Question: I have a big problem.
This problem have been talked quite a few times, but I can't get it to work...
I've tryed everything suggested on Prestashop forum (also posted, but still no reply):
1. Changing shop domain and SSL.
First I had it as growmundocannabico.com (in both places, didn't work), changed to www.growmundocannabico.com and still didn't solve the problem.
1. Cleared coockies and all the browser history (firefox), didn't solve the problem. P.D. Doesn't work on other browser's as well. Tested on Chrome and IE10.
2. Tryed modifying .htcacess file, didn't help...
Here is the shop url: www.growmundocannabico.com
I have changed define('_PS_MODE_DEV_', false); to define('_PS_MODE_DEV_', true); in config/define.inc.php to show errors. And the result is in attachment.
Can anyone explain me in simple why what does it mean and what I should do to fix it??? Because the programing is not my strong side.
Thanks,
Here is the code: I don't understand
1. the line 20 is a *
2. No php is not closed, should it be that way?
'''
<?php
/*
* 2007-2012 PrestaShop
*
* NOTICE OF LICENSE
*
* This source file is subject to the Open Software License (OSL 3.0)
* that is bundled with this package in the file LICENSE.txt.
* It is also available through the world-wide-web at this URL:
* http://opensource.org/licenses/osl-3.0.php
* If you did not receive a copy of the license and are unable to
* obtain it through the world-wide-web, please send an email
* to license@prestashop.com so we can send you a copy immediately.
*
* DISCLAIMER
*
* Do not edit or add to this file if you wish to upgrade PrestaShop to newer
* versions in the future. If you wish to customize PrestaShop for your
* needs please refer to http://www.prestashop.com for more information.
*
* @author PrestaShop SA <contact@prestashop.com>
* @copyright 2007-2012 PrestaShop SA
* @license http://opensource.org/licenses/osl-3.0.php Open Software License (OSL 3.0)
* International Registered Trademark & Property of PrestaShop SA
*/
class TaxCore extends ObjectModel
{
/** @var string Name */
public $name;
/** @var float Rate (%) */
public $rate;
/** @var bool active state */
public $active;
/** @var boolean true if the tax has been historized */
public $deleted = 0;
/**
* @see ObjectModel::$definition
*/
public static $definition = array(
'table' => 'tax',
'primary' => 'id_tax',
'multilang' => true,
'fields' => array(
'rate' => array('type' => self::TYPE_FLOAT, 'validate' => 'isFloat', 'required' => true),
'active' => array('type' => self::TYPE_BOOL),
'deleted' => array('type' => self::TYPE_BOOL),
// Lang fields
'name' => array('type' => self::TYPE_STRING, 'lang' => true, 'validate' => 'isGenericName', 'required' => true, 'size' => 32),
),
);
protected static $_product_country_tax = array();
protected static $_product_tax_via_rules = array();
protected $webserviceParameters = array(
'objectsNodeName' => 'taxes',
);
public function delete()
{
/* Clean associations */
TaxRule::deleteTaxRuleByIdTax((int)$this->id);
if ($this->isUsed())
return $this->historize();
else
return parent::delete();
}
/**
* Save the object with the field deleted to true
*
* @return bool
*/
public function historize()
{
$this->deleted = true;
return parent::update();
}
public function toggleStatus()
{
if (parent::toggleStatus())
return $this->_onStatusChange();
return false;
}
public function update($nullValues = false)
{
if (!$this->deleted && $this->isUsed())
{
$historized_tax = new Tax($this->id);
$historized_tax->historize();
// remove the id in order to create a new object
$this->id = 0;
$this->add();
// change tax id in the tax rule table
TaxRule::swapTaxId($historized_tax->id, $this->id);
} else if (parent::update($nullValues))
return $this->_onStatusChange();
return false;
}
protected function _onStatusChange()
{
if (!$this->active)
return TaxRule::deleteTaxRuleByIdTax($this->id);
return true;
}
/**
* Returns true if the tax is used in an order details
*
* @return bool
*/
public function isUsed()
{
return Db::getInstance()->getValue('
SELECT 'id_tax'
FROM ''._DB_PREFIX_.'order_detail_tax'
WHERE 'id_tax' = '.(int)$this->id
);
}
/**
* Get all available taxes
*
* @return array Taxes
*/
public static function getTaxes($id_lang = false, $active_only = true)
{
$sql = new DbQuery();
$sql->select('t.id_tax, t.rate');
$sql->from('tax', 't');
$sql->where('t.'deleted' != 1');
if ($id_lang)
{
$sql->select('tl.name, tl.id_lang');
$sql->leftJoin('tax_lang', 'tl', 't.'id_tax' = tl.'id_tax' AND tl.'id_lang' = '.(int)$id_lang);
$sql->orderBy(''name' ASC');
}
if ($active_only)
$sql->where('t.'active' = 1');
return Db::getInstance(_PS_USE_SQL_SLAVE_)->executeS($sql);
}
public static function excludeTaxeOption()
{
static $ps_tax = null;
if ($ps_tax === null)
$ps_tax = Configuration::get('PS_TAX');
return !$ps_tax;
}
/**
* Return the tax id associated to the specified name
*
* @param string $tax_name
* @param boolean $active (true by default)
*/
public static function getTaxIdByName($tax_name, $active = 1)
{
$tax = Db::getInstance(_PS_USE_SQL_SLAVE_)->getRow('
SELECT t.'id_tax'
FROM ''._DB_PREFIX_.'tax' t
LEFT JOIN ''._DB_PREFIX_.'tax_lang' tl ON (tl.id_tax = t.id_tax)
WHERE tl.'name' = ''.pSQL($tax_name).'' '.
($active == 1 ? ' AND t.'active' = 1' : ''));
return $tax ? (int)($tax['id_tax']) : false;
}
/**
* Returns the ecotax tax rate
*
* @param id_address
* @return float $tax_rate
*/
public static function getProductEcotaxRate($id_address = null)
{
$address = Address::initialize($id_address);
$tax_manager = TaxManagerFactory::getManager($address, (int)Configuration::get('PS_ECOTAX_TAX_RULES_GROUP_ID'));
$tax_calculator = $tax_manager->getTaxCalculator();
return $tax_calculator->getTotalRate();
}
/**
* Returns the carrier tax rate
*
* @param id_address
* @return float $tax_rate
*/
public static function getCarrierTaxRate($id_carrier, $id_address = null)
{
$address = Address::initialize($id_address);
$id_tax_rules = (int)Carrier::getIdTaxRulesGroupByIdCarrier((int)$id_carrier);
$tax_manager = TaxManagerFactory::getManager($address, $id_tax_rules);
$tax_calculator = $tax_manager->getTaxCalculator();
return $tax_calculator->getTotalRate();
}
/**
* Return the product tax rate using the tax rules system
*
* @param integer $id_product
* @param integer $id_country
* @return Tax
*
* @deprecated since 1.5
*/
public static function getProductTaxRateViaRules($id_product, $id_country, $id_state, $zipcode)
{
Tools::displayAsDeprecated();
if (!isset(self::$_product_tax_via_rules[$id_product.'-'.$id_country.'-'.$id_state.'-'.$zipcode]))
{
$tax_rate = TaxRulesGroup::getTaxesRate((int)Product::getIdTaxRulesGroupByIdProduct((int)$id_product), (int)$id_country, (int)$id_state, $zipcode);
self::$_product_tax_via_rules[$id_product.'-'.$id_country.'-'.$zipcode] = $tax_rate;
}
return self::$_product_tax_via_rules[$id_product.'-'.$id_country.'-'.$zipcode];
}
/**
* Returns the product tax
*
* @param integer $id_product
* @param integer $id_country
* @return Tax
*/
public static function getProductTaxRate($id_product, $id_address = null, Context $context = null)
{
if ($context == null)
$context = Context::getContext();
$address = Address::initialize($id_address);
$id_tax_rules = (int)Product::getIdTaxRulesGroupByIdProduct($id_product, $context);
$tax_manager = TaxManagerFactory::getManager($address, $id_tax_rules);
$tax_calculator = $tax_manager->getTaxCalculator();
return $tax_calculator->getTotalRate();
}
}
'''
Here is the override.
'''
<?php
class Tax extends TaxCore
{
/**
* Return the product tax
*
* @param integer $id_product
* @param integer $id_address
* @return Tax Rate
*/
public static function getProductTaxRate($id_product, $id_address = null, $getCarrierRate = false)
{
include_once(_PS_ROOT_DIR_.'/modules/avalaratax/avalaratax.php');
/* Instanciate the Avalara module and check if active */
$avalara = new AvalaraTax();
if (!$avalara->active)
return parent::getProductTaxRate($id_product, $id_address, $getCarrierRate);
/* With Avalara, we disable the tax for non logged users */
if (!(int)$id_address)
return 0.;
$region = Db::getInstance()->getValue('SELECT s.'iso_code'
FROM '._DB_PREFIX_.'address a
LEFT JOIN '._DB_PREFIX_.'state s ON (s.'id_state' = a.'id_state')
WHERE a.'id_address' = '.(int)$id_address);
/* If the Merchant does not want to calculate taxes outside his state and we are outside the state, we return 0 */
if ((!empty($region) && $region != Configuration::get('AVALARATAX_STATE') && !Configuration::get('AVALARATAX_TAX_OUTSIDE')))
return 0.;
return (float)Db::getInstance()->getValue('SELECT ac.'tax_rate'
FROM '._DB_PREFIX_.'avalara_'.($getCarrierRate ? 'carrier' : 'product').'_cache ac
WHERE ac.'id_'.($getCarrierRate ? 'carrier' : 'product').'' = '.(int)$id_product.'
AND ac.'region' = ''.pSQL($region).''');
}
public static function getCarrierTaxRate($id_carrier, $id_address = NULL)
{
return (float)self::getProductTaxRate($id_carrier, $id_address, true);
}
}
'''
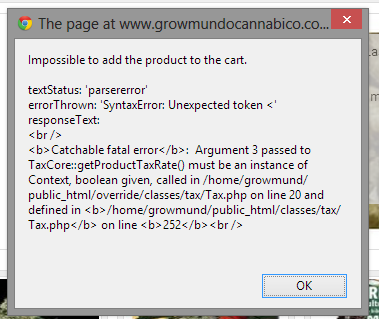
Answer: The error seems to be in your override 'Tax' class. What does it do, and why is it there? It is not part of standard Prestashop, so the error most likely lies there. As the error message says, something in that code calls getProductTaxRate() with an invalid parameter.